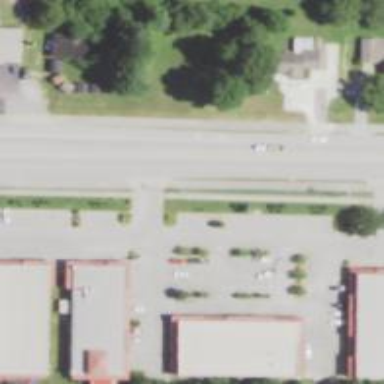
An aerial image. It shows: Asphalt driveway for service vehicles.